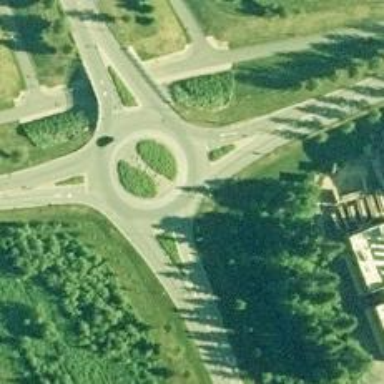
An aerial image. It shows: Tertiary road with asphalt surface leading to roundabout.